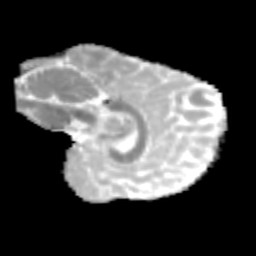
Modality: MD
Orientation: sagittal
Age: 12
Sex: male
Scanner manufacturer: siemens
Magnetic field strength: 3 T
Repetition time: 3.8 s
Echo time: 0.07 s